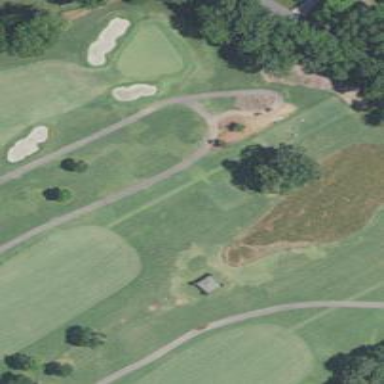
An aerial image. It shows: Golf rough area.